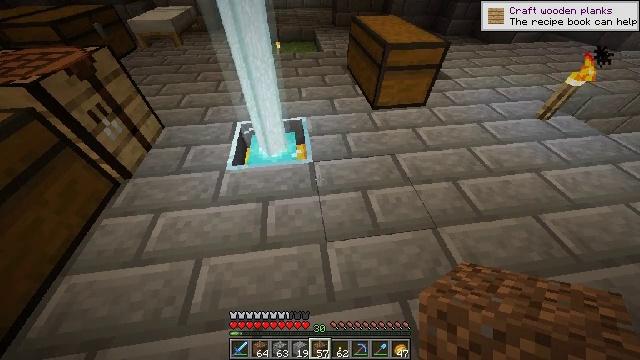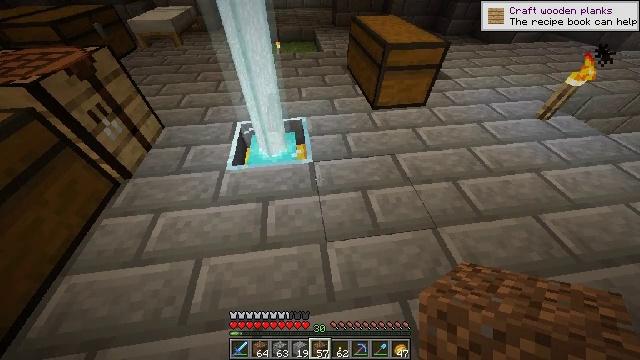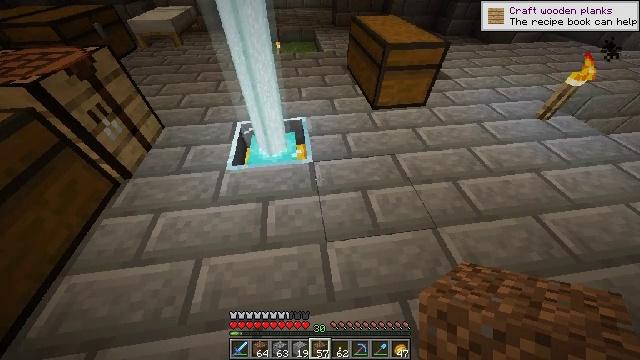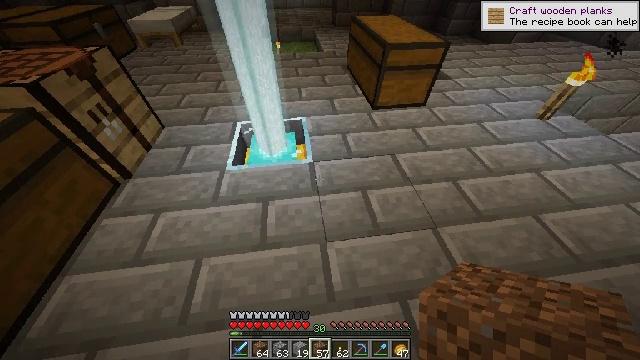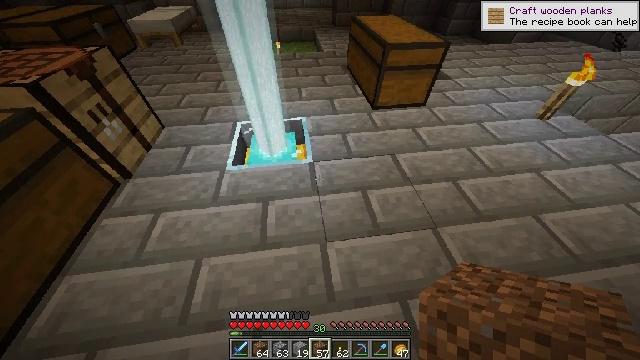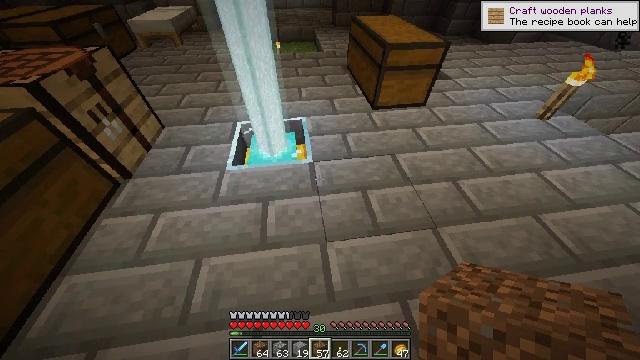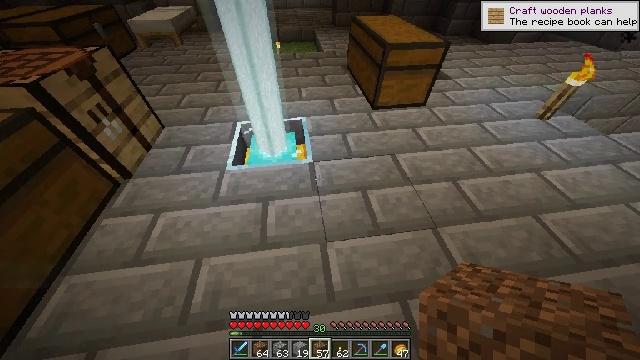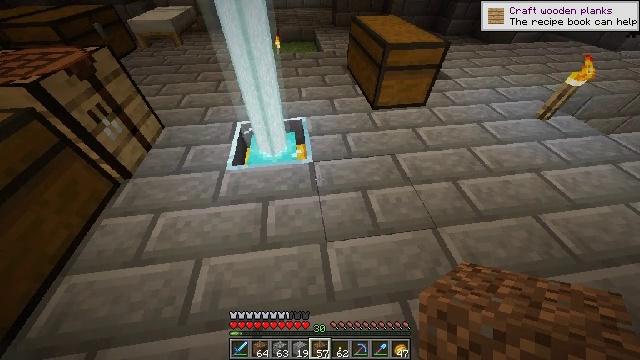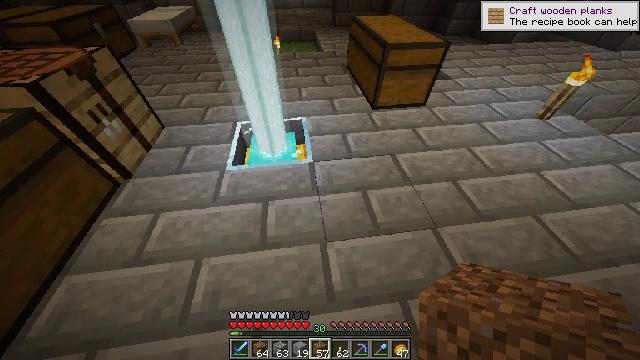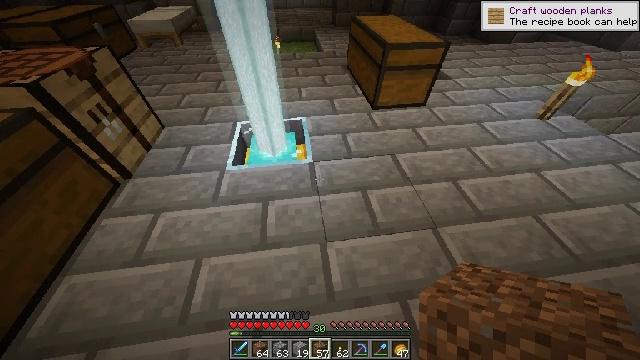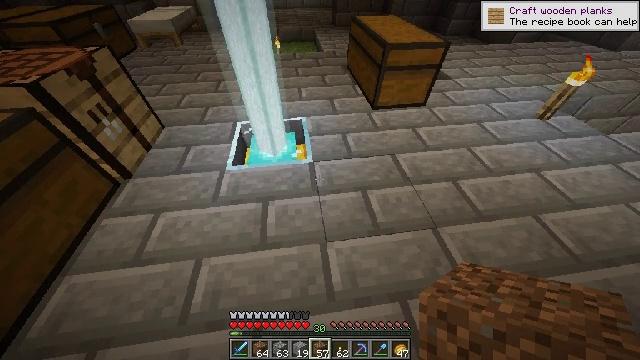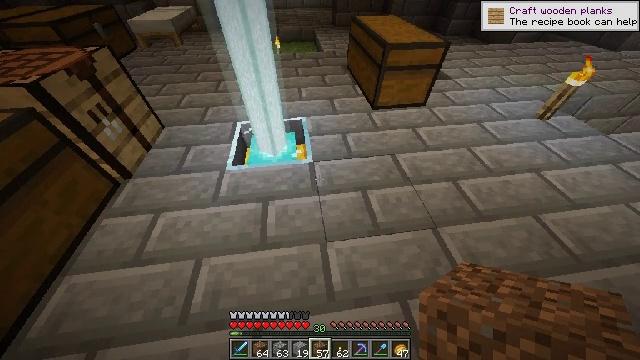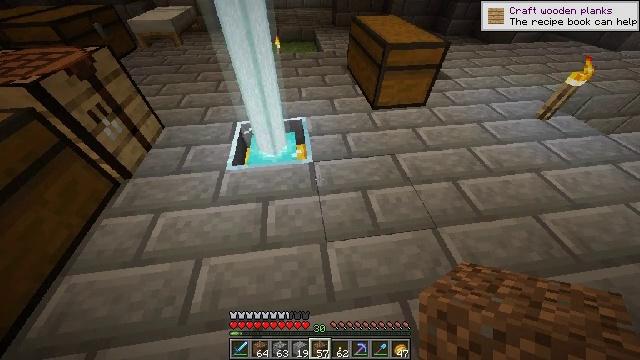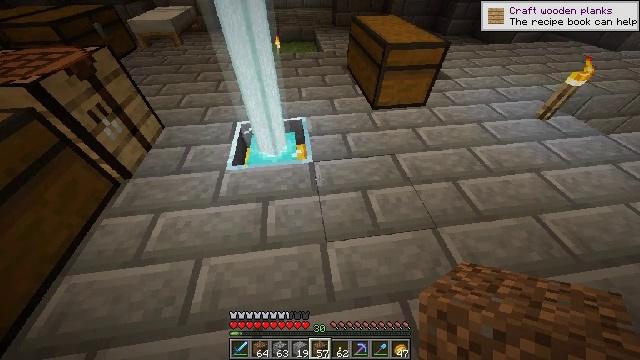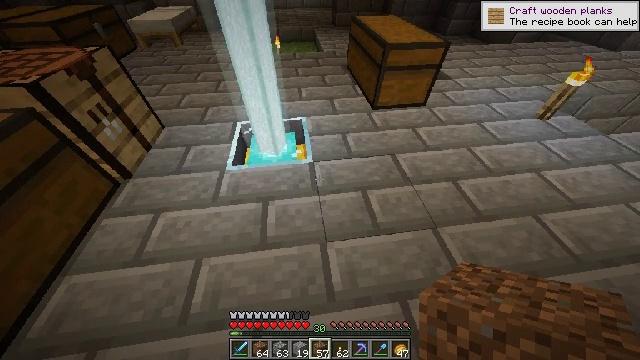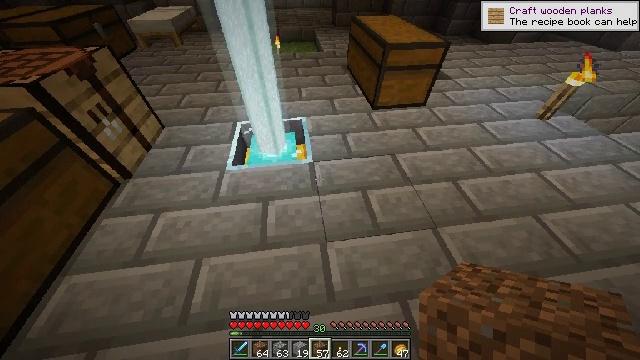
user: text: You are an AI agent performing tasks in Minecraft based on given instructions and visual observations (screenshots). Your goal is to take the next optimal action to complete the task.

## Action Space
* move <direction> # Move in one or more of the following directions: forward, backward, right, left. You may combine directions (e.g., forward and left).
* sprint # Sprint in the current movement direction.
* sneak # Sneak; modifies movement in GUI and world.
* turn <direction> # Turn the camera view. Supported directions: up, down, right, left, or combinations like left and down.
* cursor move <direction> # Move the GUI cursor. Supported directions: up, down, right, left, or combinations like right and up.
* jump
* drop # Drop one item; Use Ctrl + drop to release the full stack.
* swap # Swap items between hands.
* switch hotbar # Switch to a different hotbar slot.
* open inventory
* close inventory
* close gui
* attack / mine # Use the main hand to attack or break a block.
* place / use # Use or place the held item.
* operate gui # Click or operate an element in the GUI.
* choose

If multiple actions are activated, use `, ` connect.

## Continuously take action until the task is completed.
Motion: motion action
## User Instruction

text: Mine stone bricks from a structure.
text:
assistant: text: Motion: no_op
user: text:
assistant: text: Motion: no_op
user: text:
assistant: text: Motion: no_op
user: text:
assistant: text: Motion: no_op
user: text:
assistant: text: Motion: no_op
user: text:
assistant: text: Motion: no_op
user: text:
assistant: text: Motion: no_op
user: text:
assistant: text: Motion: no_op
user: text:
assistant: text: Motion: no_op
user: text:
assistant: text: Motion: no_op
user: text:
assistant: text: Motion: no_op
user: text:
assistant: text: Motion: no_op
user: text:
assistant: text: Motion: no_op
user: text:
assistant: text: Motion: no_op
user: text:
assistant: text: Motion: no_op
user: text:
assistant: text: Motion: no_op
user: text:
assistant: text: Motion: no_op
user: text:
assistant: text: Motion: no_op
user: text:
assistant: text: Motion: no_op
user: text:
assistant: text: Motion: no_op
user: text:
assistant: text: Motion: no_op
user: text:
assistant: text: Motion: no_op
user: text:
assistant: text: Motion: no_op
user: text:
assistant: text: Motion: no_op
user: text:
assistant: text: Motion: no_op
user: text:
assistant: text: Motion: no_op
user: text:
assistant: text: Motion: no_op
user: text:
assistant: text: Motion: no_op
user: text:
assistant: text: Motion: no_op
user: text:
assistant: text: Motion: no_op